Question: I've searched for questions asking this, I've seen many answers about opening the console that I'm showing on the screenshot, but all I see is the console of the command line debugger lldb, not the application's output.

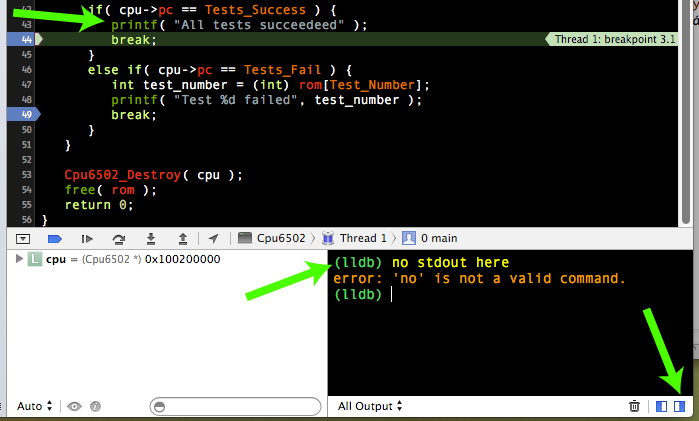
Answer: 'printf' is line buffered and requires a '
' or flush to force it to print the output.
If you change your code to include the following line after every 'printf' it will work the way you want.
'''
printf("something I want in the console");
// Either of the next two lines should work
putchar('
');
fflush(stdout);
'''